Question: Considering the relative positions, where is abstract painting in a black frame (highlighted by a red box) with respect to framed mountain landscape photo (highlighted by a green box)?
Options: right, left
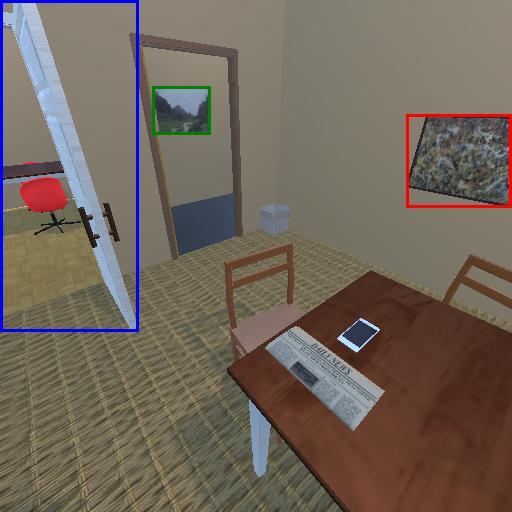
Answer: right